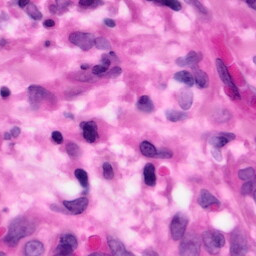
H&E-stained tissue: Pancreatic